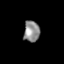
Tissue: prostate
Cell type: Myeloid cells
Senescence score: 0.7334
Nuclear area (px): 331
Mean DAPI intensity: 141.396